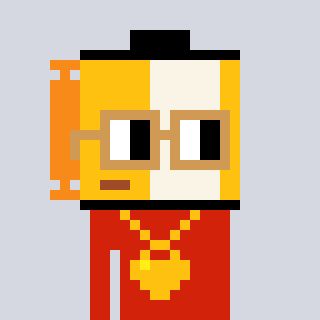
a pixel art character with square brown glasses, a film roll-shaped head and a red-colored body on a cool background